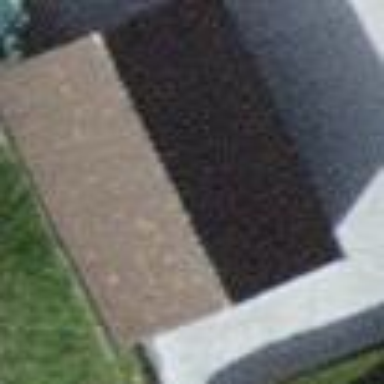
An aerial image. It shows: Garage.